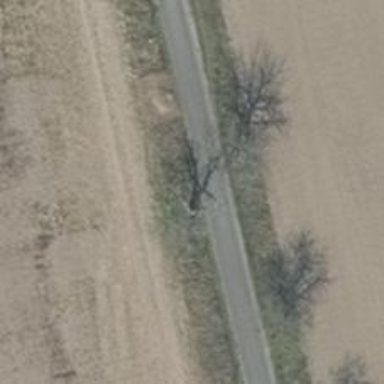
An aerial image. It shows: Deciduous broadleaved tree.